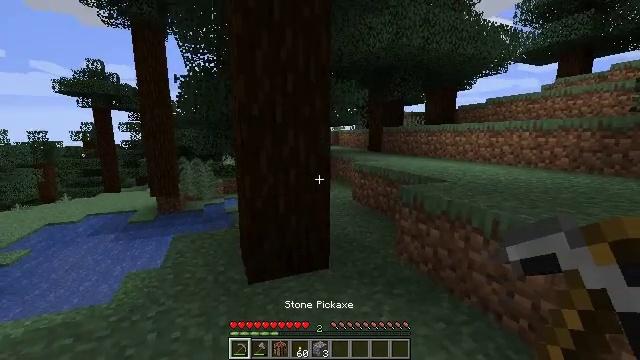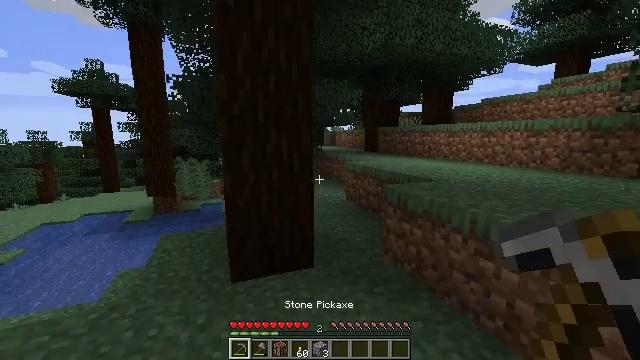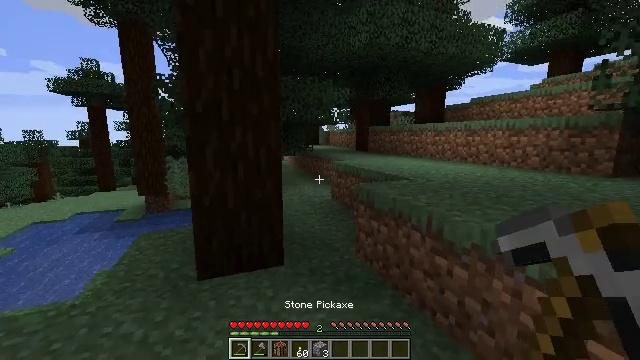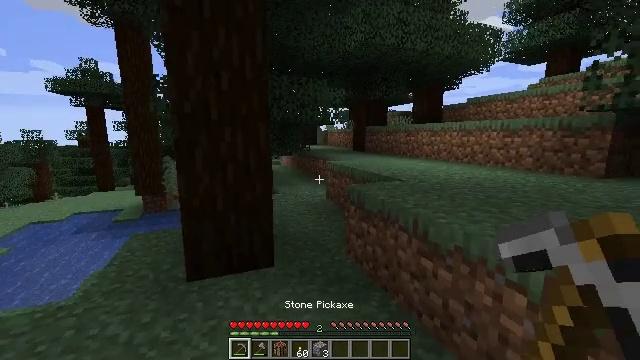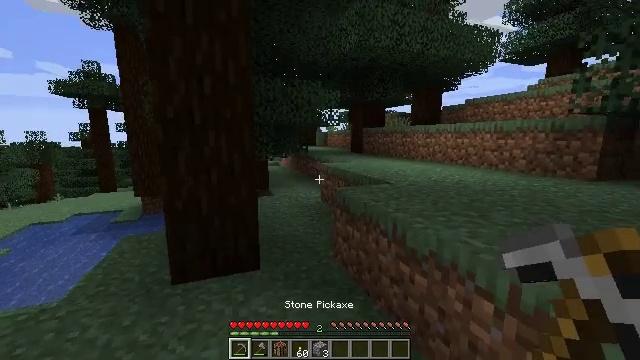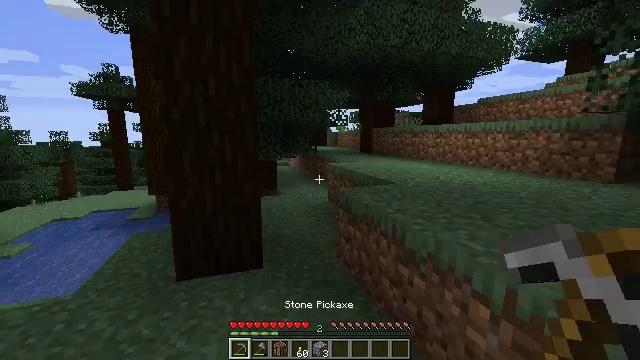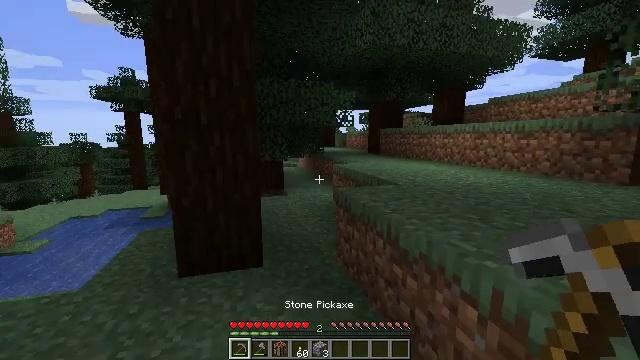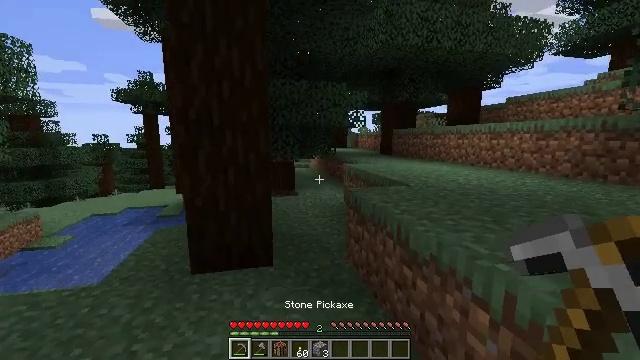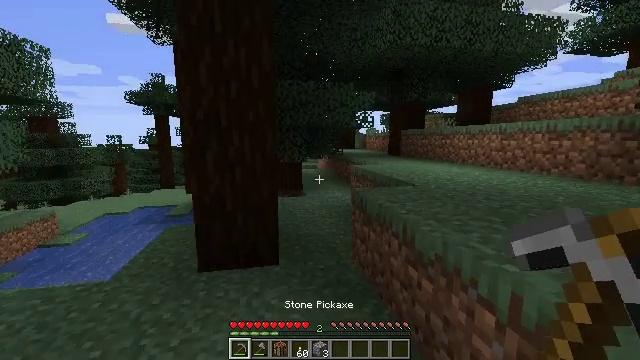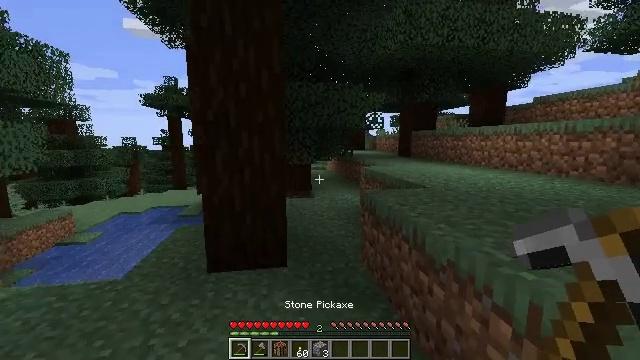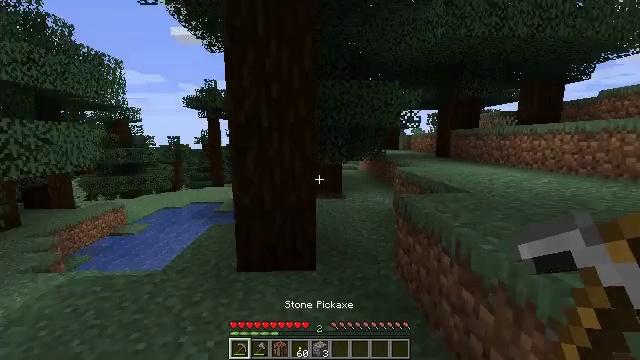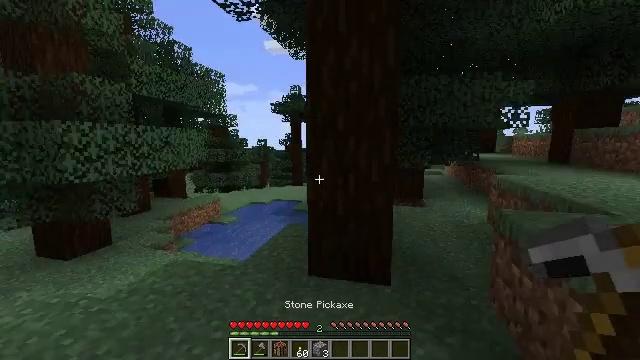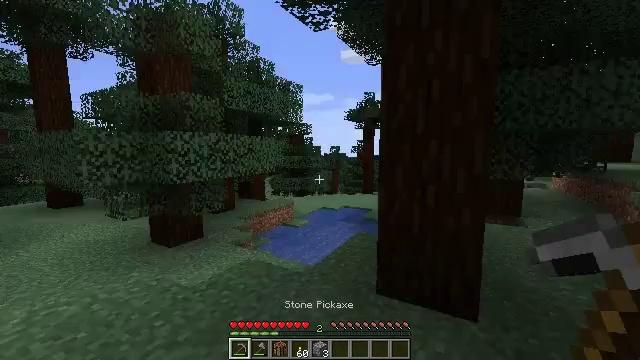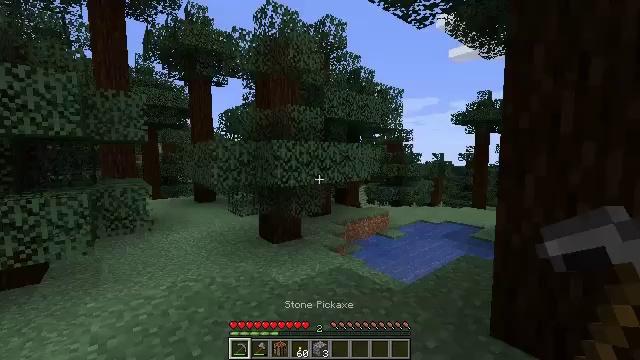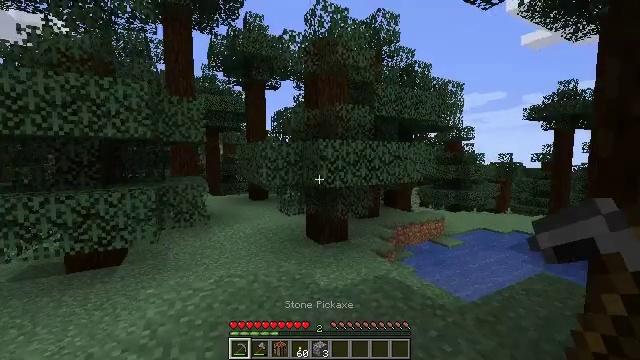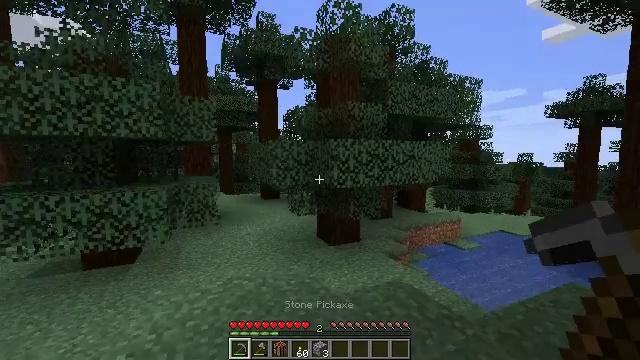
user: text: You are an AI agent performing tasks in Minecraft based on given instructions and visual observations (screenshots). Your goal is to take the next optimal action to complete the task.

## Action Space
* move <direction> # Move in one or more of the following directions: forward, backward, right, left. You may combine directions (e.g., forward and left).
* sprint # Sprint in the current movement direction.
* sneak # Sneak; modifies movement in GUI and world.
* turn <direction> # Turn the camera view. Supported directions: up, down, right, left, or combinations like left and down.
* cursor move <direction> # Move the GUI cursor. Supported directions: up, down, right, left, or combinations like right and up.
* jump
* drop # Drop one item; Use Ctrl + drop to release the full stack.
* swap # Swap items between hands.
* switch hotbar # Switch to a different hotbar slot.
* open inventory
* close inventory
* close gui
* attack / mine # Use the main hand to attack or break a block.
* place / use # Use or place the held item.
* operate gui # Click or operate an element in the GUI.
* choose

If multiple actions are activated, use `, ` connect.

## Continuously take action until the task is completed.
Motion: motion action
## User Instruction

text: Remove the large fern from the terrain.
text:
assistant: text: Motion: move right
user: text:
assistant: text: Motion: move right
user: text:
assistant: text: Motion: move right
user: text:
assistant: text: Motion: move right
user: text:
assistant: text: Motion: turn left
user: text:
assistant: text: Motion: turn left
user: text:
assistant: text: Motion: turn left
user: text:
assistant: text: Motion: turn left
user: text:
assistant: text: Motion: move forward, turn left
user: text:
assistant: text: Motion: move forward, turn left
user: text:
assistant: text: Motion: move forward, turn left
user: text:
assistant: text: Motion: move forward, turn left and up
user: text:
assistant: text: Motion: move forward, turn left and up
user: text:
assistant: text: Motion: turn left
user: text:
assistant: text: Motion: move forward, turn left
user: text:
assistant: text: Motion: move forward
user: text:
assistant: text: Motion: no_op
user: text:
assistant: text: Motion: move forward
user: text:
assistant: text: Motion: move forward
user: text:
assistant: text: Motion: move forward
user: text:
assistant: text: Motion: move forward, turn left and down
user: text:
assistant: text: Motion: move forward, turn left and down
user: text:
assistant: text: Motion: move forward, turn left and down
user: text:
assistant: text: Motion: move forward, turn left
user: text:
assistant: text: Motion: move forward, turn up
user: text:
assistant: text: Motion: move forward
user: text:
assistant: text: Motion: move forward
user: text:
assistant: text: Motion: move forward
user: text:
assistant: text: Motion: move forward
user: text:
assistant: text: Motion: move forward